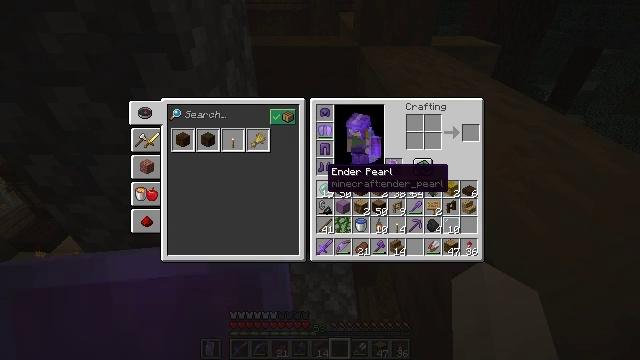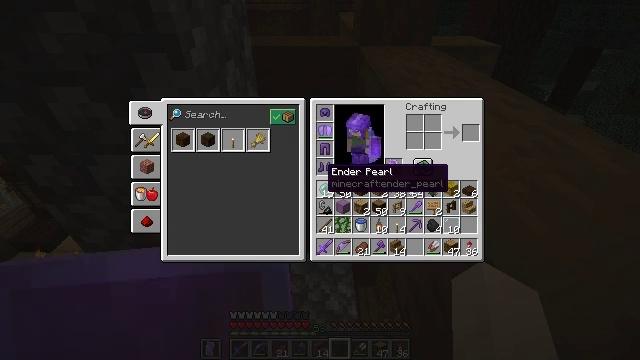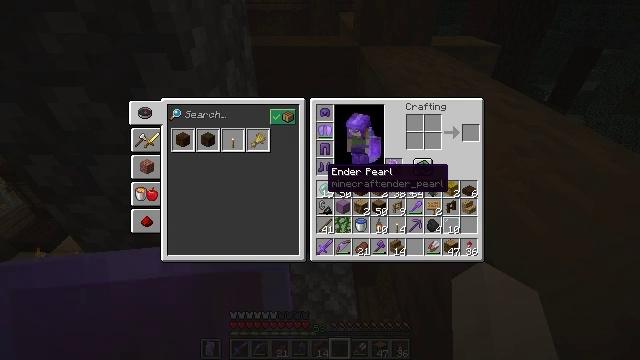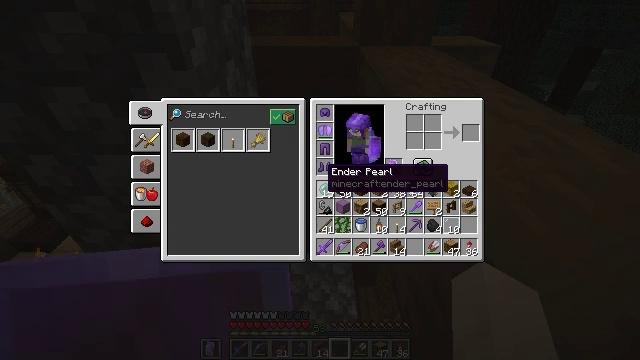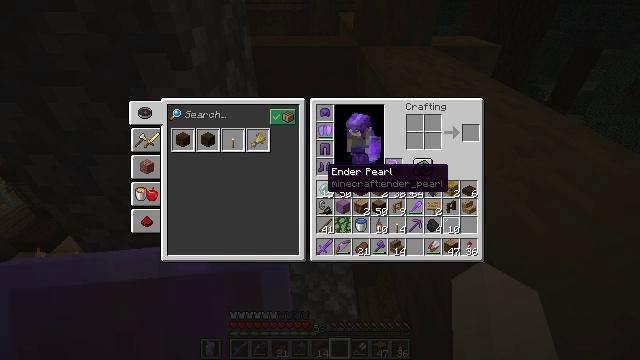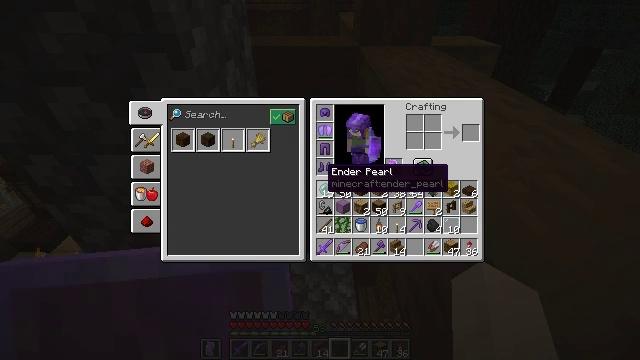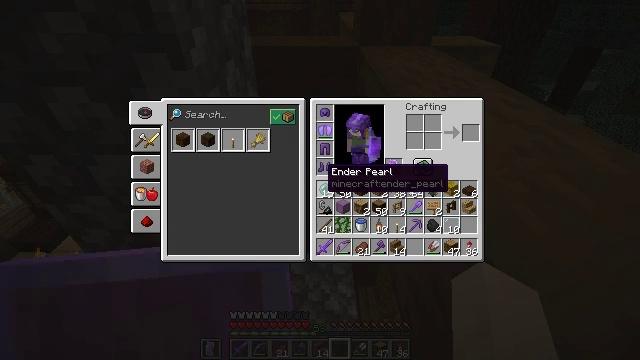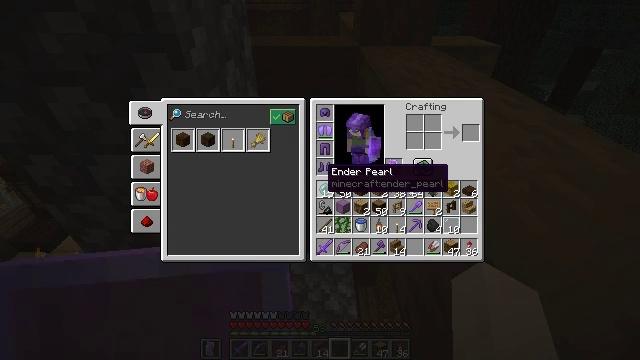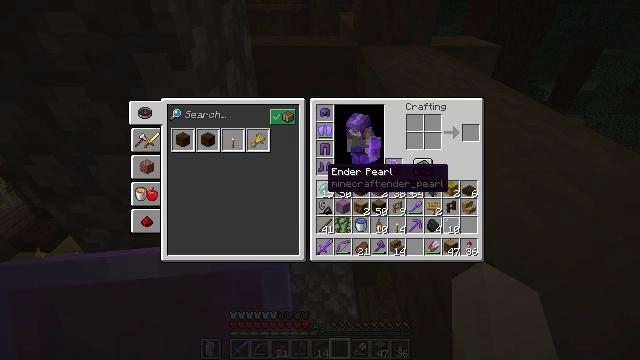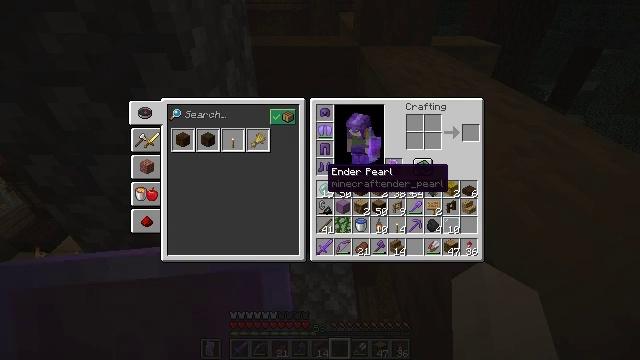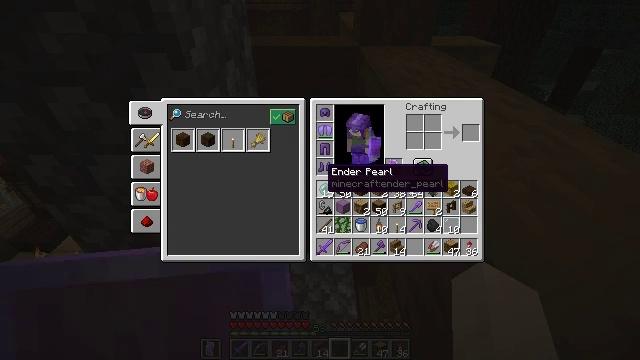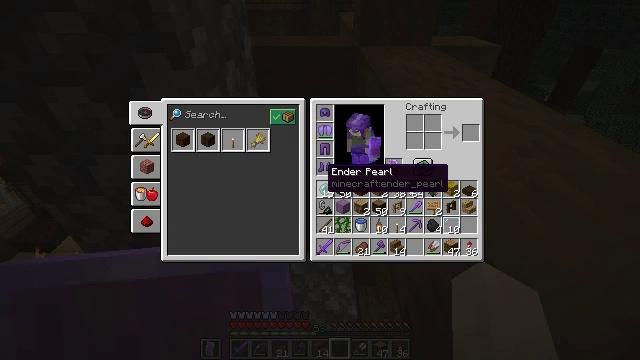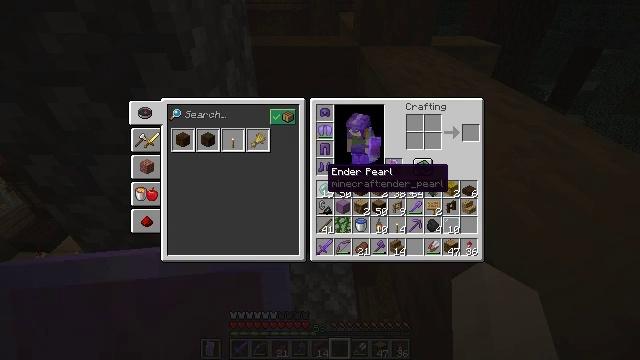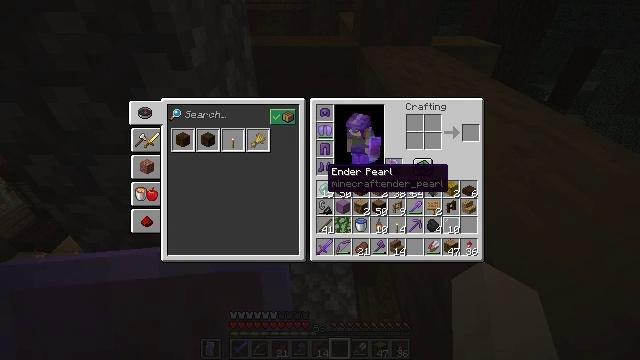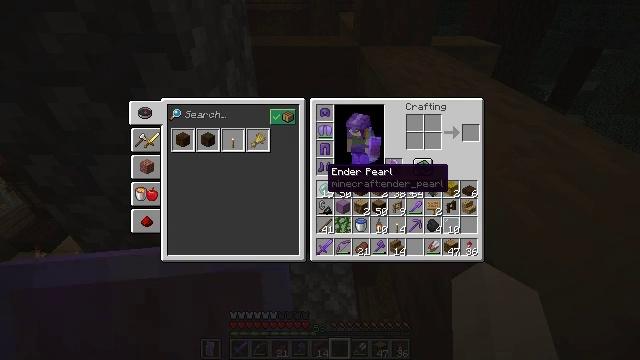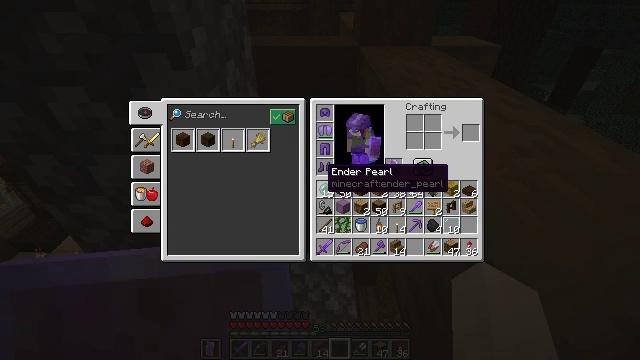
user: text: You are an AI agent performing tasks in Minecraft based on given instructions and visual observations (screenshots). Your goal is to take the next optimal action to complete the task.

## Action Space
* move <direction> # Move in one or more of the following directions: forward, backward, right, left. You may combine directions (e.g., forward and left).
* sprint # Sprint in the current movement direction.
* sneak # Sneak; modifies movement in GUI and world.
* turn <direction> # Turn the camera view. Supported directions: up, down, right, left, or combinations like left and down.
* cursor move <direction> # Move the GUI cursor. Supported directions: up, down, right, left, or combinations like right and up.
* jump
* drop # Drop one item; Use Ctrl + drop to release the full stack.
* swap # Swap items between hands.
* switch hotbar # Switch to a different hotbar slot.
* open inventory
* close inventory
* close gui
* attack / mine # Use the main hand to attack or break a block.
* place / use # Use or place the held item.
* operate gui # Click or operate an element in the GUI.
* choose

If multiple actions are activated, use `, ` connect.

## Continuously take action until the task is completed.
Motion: motion action
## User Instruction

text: craft item jungle wood
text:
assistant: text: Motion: no_op
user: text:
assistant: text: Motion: no_op
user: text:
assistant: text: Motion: no_op
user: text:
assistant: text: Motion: no_op
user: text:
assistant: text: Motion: no_op
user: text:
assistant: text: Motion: no_op
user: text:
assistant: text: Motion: no_op
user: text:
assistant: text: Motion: no_op
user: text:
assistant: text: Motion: no_op
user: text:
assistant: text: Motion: no_op
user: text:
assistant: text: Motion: no_op
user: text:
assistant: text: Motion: no_op
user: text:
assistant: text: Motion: no_op
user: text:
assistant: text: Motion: no_op
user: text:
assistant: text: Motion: no_op
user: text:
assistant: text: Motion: no_op
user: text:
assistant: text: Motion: no_op
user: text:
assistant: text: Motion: no_op
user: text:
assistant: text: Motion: no_op
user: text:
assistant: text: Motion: no_op
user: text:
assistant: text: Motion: no_op
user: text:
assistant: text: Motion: no_op
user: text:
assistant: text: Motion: no_op
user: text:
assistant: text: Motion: no_op
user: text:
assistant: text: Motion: no_op
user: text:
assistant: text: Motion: no_op
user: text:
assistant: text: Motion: no_op
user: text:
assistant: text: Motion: no_op
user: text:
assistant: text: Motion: no_op
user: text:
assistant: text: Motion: no_op